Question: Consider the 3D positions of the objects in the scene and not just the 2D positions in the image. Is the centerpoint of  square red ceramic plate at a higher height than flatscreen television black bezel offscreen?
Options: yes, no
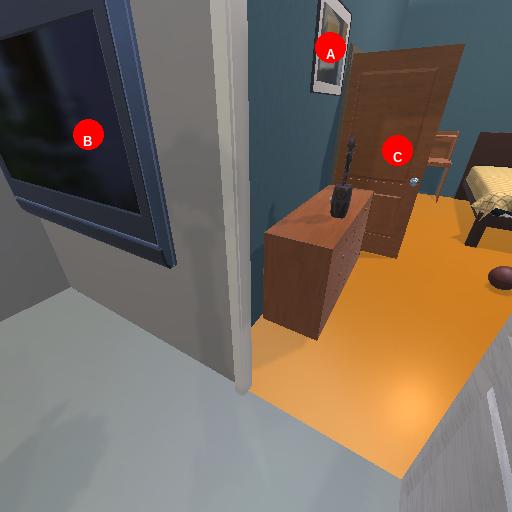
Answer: yes